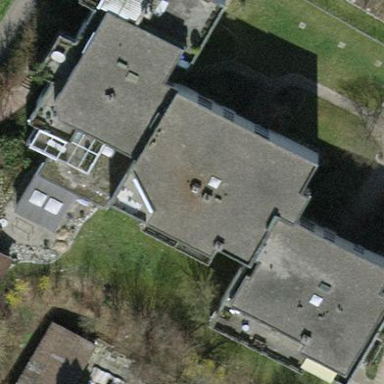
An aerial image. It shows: Flat-roofed apartment building.